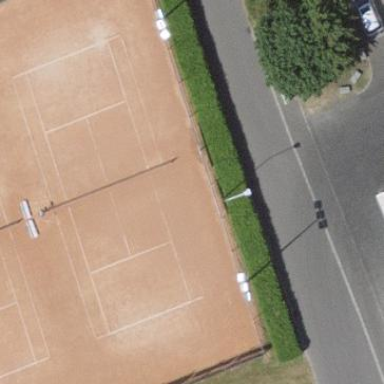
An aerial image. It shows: Tennis court in leisure pitch.